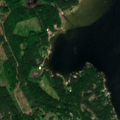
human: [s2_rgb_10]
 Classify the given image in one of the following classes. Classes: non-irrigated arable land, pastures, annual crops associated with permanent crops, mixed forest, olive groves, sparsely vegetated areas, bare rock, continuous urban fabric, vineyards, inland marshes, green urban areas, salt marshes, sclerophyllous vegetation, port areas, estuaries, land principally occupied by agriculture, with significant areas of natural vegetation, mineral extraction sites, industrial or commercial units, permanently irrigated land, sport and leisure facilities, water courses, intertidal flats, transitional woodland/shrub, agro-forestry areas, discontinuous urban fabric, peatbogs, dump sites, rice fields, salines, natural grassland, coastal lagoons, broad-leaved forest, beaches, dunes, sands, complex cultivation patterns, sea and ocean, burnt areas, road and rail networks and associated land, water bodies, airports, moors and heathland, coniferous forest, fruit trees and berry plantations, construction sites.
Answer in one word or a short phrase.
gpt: coniferous forest, mixed forest, sea and ocean